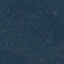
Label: Forest